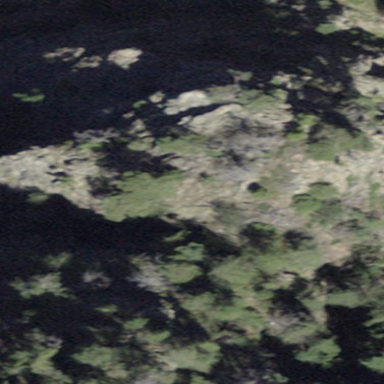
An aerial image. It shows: Landscape dominated by bare rock.